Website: apple
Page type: review-order
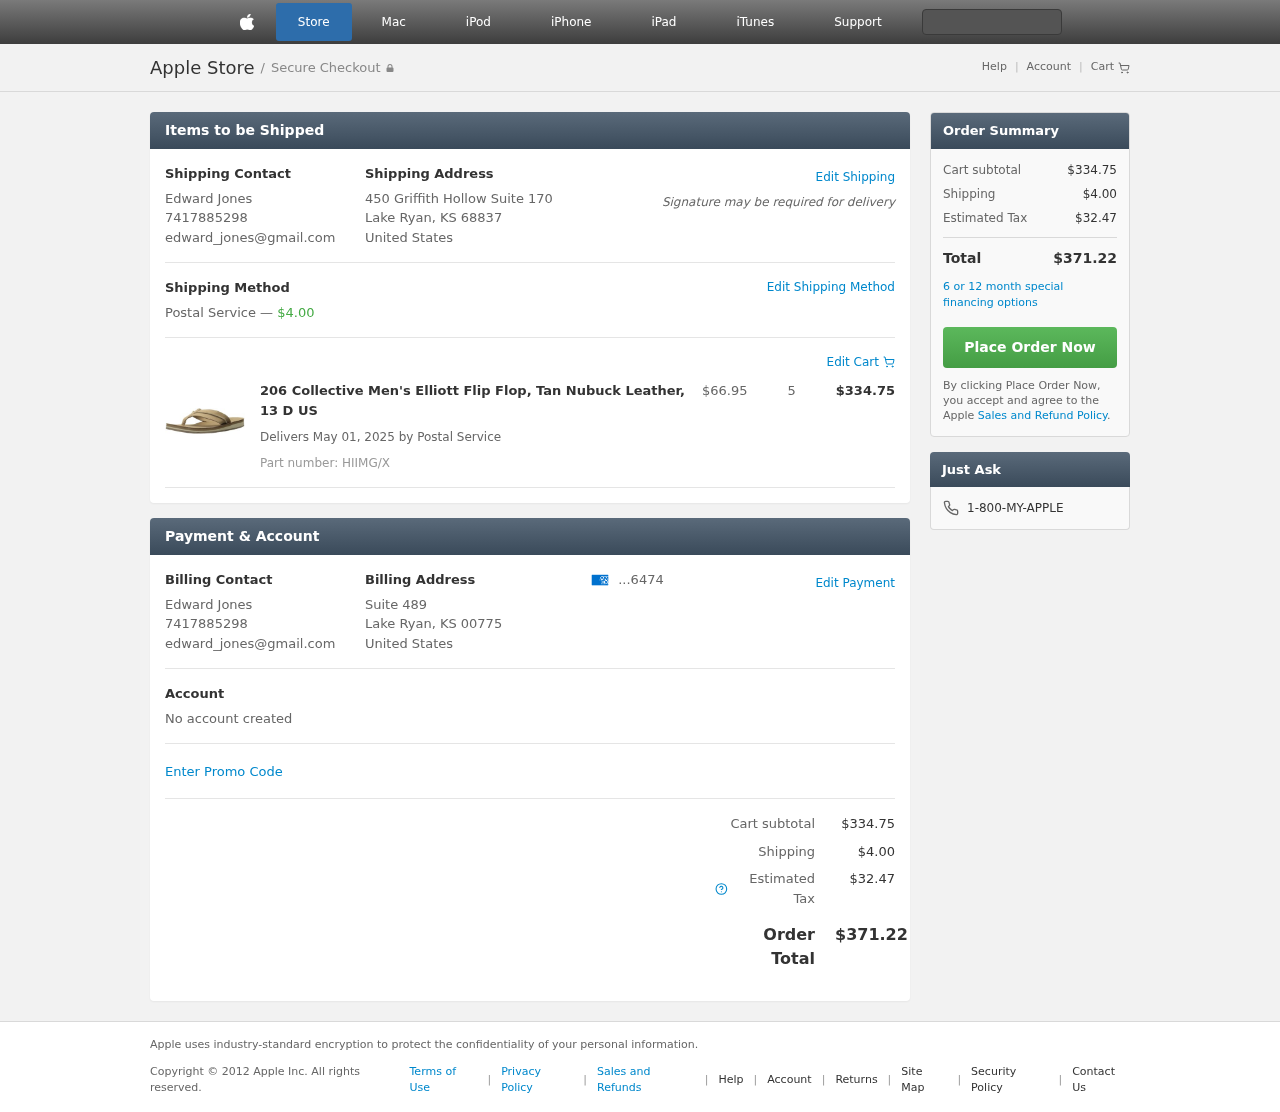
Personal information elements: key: PII_CARD_LAST4
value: ...6474
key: PII_CITY_STATE_ZIP
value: Lake Ryan, KS 68837
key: PII_CITY_STATE_ZIP2
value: Lake Ryan, KS 00775
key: PII_COUNTRY
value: United States
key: PII_EMAIL
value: edward_jones@gmail.com
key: PII_EMAIL2
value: edward_jones@gmail.com
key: PII_FULLNAME
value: Edward Jones
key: PII_FULLNAME2
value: Edward Jones
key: PII_PHONE
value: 7417885298
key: PII_PHONE2
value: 7417885298
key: PII_STREET
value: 450 Griffith Hollow Suite 170
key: PII_STREET2
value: Suite 489
Product elements: key: PRODUCT1_NAME
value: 206 Collective Men's Elliott Flip Flop, Tan Nubuck Leather, 13 D US
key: PRODUCT1_PRICE
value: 66.95
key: PRODUCT1_QUANTITY
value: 5
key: PRODUCT1_TOTAL
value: $334.75
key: PRODUCT_PART_NUMBER
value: HIIMG/X
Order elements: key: ORDER_SHIPPING_COST
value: $4.00
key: ORDER_DELIVERY_DATE
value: Delivers May 01, 2025 by Postal Service
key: ORDER_SUBTOTAL
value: $334.75
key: ORDER_TAX
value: $32.47
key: ORDER_TOTAL
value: $371.22